【题型】选择题　【知识点】平面几何　【难度】easy
把球放在长方体纸盒内, 球的一部分露出盒外, 其截面如图, 已知 $EF = CD = 8\text{cm}$, 则球的半径长是( )

A. $4\text{cm}$
B. $5\text{cm}$
C. $6\text{cm}$
D. $8\text{cm}$
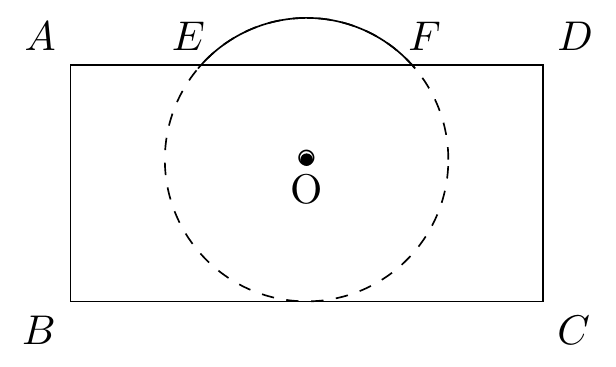
【解答】
解：设圆心为 $O$, 过点 $O$ 作 $ON \perp AD$ 于点 $N$, 交 $CB$ 于点 $M$, 连接 $OF$。

$\because$ 四边形 $ABCD$ 是矩形,

$\therefore \angle C = \angle D = 90^\circ$,

$\therefore$ 四边形 $CDNM$ 是矩形,

$\therefore MN = CD = 8$,

设 $OF = x\text{cm}$, 则 $OM = OF$,

$\therefore ON = MN - OM = (8 - x)\text{cm}$, $NF = EN = 4\text{cm}$,

在 $\text{Rt}\triangle ONF$ 中, $ON^2 + NF^2 = OF^2$,

即：$(8 - x)^2 + 4^2 = x^2$,

解得：$x = 5$。

故选：B。
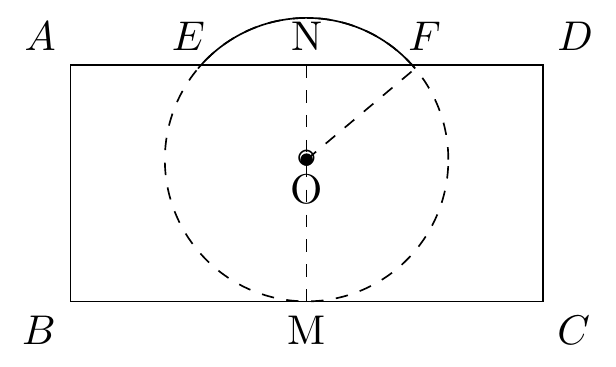